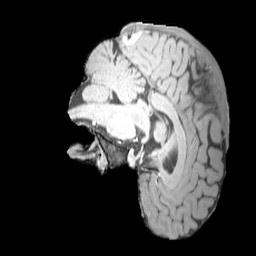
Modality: MP2RAGE
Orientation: sagittal